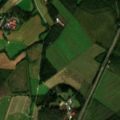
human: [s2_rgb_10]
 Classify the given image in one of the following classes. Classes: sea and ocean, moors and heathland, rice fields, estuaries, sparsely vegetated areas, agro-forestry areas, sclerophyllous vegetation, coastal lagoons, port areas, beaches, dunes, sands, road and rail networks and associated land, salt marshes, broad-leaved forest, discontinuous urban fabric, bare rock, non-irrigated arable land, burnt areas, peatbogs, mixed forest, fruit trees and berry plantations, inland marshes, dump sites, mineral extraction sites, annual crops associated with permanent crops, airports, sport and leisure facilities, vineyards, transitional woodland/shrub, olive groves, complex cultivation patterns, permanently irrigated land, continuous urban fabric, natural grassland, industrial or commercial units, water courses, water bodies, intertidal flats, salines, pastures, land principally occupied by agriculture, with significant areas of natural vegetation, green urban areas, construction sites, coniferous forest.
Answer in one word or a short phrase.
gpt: non-irrigated arable land, land principally occupied by agriculture, with significant areas of natural vegetation, coniferous forest, mixed forest